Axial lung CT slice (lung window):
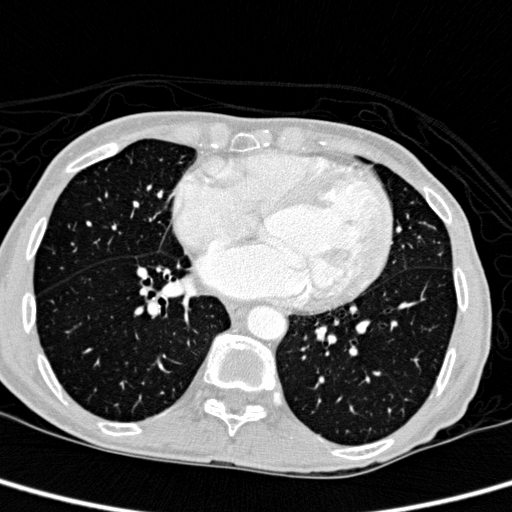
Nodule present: no